Field crop: maize
Growth stage: 2
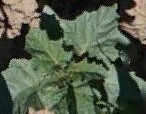
Species: datura